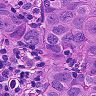
Metastatic tissue present: yes